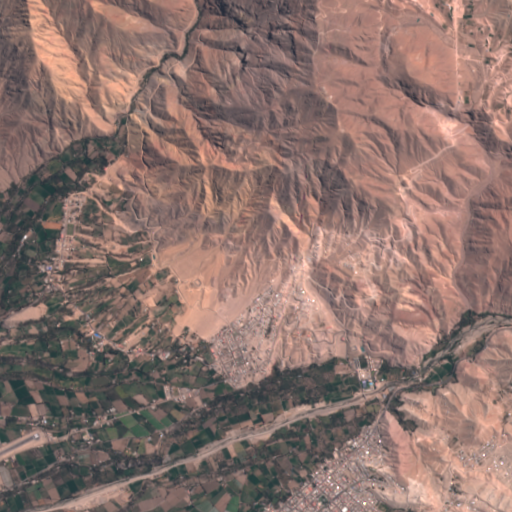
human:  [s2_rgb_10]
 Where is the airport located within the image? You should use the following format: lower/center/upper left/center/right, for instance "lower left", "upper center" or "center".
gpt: The airport is located in the lower left of the image.
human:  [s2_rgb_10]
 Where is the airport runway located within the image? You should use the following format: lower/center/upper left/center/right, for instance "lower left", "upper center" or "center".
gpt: The airport runway is located in the lower left of the image.
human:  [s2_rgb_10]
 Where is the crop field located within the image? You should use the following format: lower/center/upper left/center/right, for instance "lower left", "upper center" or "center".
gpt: The crop field is located in the lower of the image.
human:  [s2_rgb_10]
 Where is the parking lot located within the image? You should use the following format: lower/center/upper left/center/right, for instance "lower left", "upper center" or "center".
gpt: There is no parking lot in the image.